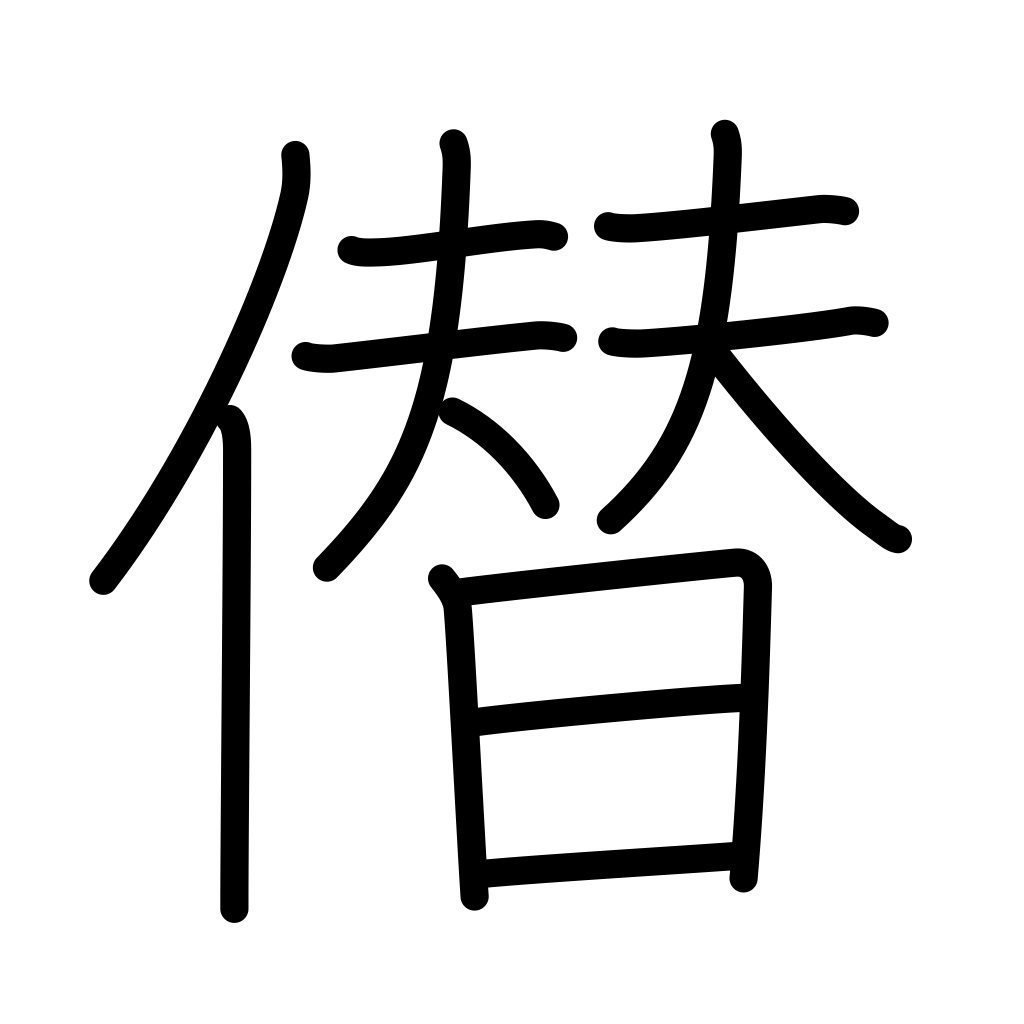
Meaning: boastfully usurp